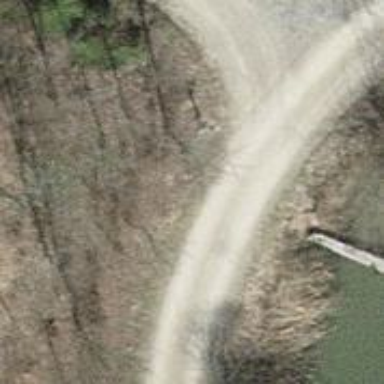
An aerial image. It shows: Brown bench.